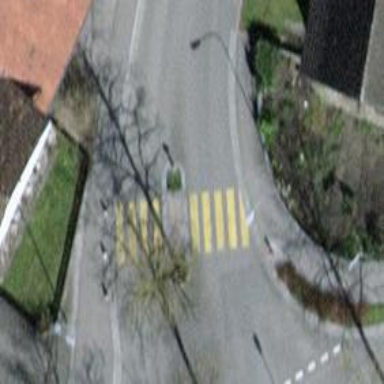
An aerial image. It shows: Marked pedestrian crossing with zebra designation and central island.